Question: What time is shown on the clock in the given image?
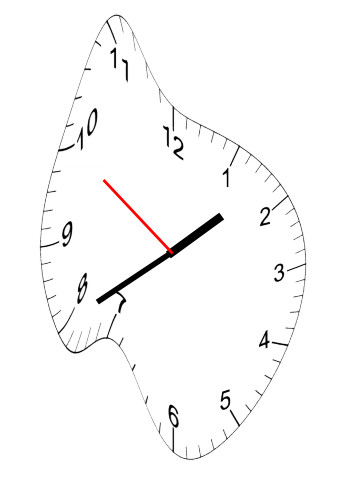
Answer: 01:39:50